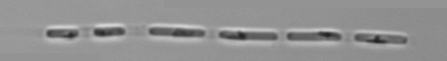
Label: Skeletonema